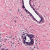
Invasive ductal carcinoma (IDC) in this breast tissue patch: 0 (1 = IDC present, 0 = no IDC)